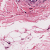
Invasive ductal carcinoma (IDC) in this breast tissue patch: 0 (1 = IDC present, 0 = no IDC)